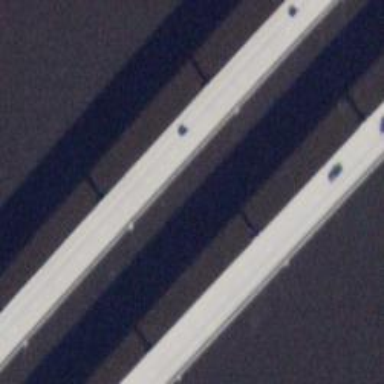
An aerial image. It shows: Bridge over motorway.